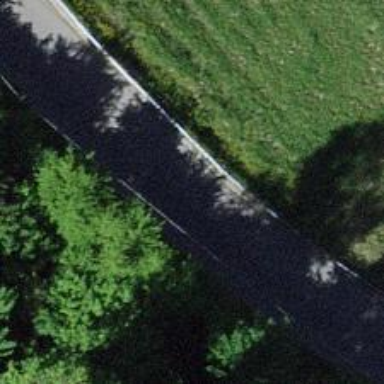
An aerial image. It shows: Tertiary road with asphalt surface.